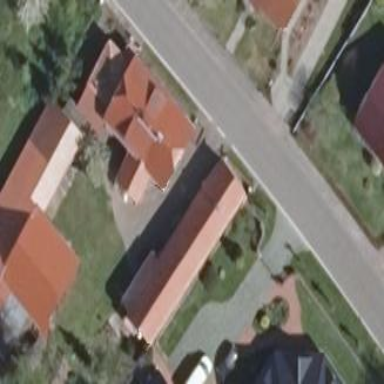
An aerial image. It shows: Flat-roofed building with red roof.